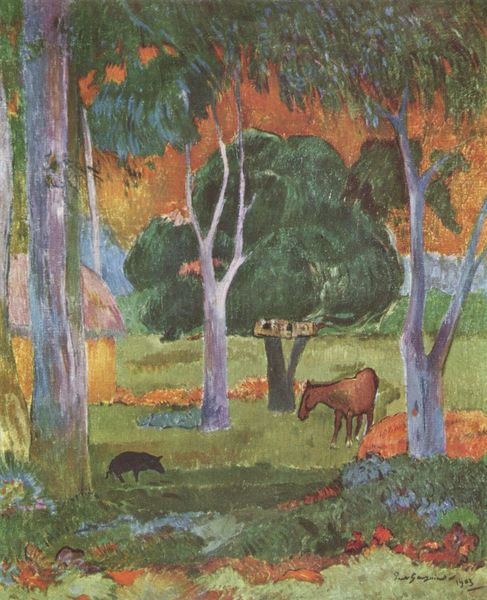
Titel: Landschaft auf La Dominique (Hiva Oa)
Künstler: Paul Gauguin
Standort: Helsinki
Institution: Ateneum
Schlagwörter: baum, blau, blätter, gemälde, himmel, laub, weiß, bäume, grün, landschaft, äste, blumen, braun, bunt, grau, hintergrund, orange, schwarz, vordergrund, gras, park, rot, tier, tiere, wiese, hochformat, malerei, bild, öl, baumstamm, natur, stamm, weide, zweige, hütte, sonne, pflanzen, wald, pferd, pony, garten, farben, violett, stämme, gauguin, paradies, schwein, lichtung, paul, ölmalerei, gaugin, eden, wildschwein, vedutte, fohlen, vogelhaus, tapir, wilde tiere, blau grün, dachs, czesanne, schraz, bienenstöcke, le, b#ume, wildschwein und pferd, haus im baum, ctesanne, chbäume